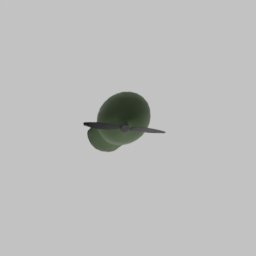
Label: people